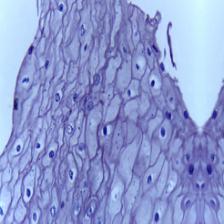
Diagnosis: Normal